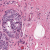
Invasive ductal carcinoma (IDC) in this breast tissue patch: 1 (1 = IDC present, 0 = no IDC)